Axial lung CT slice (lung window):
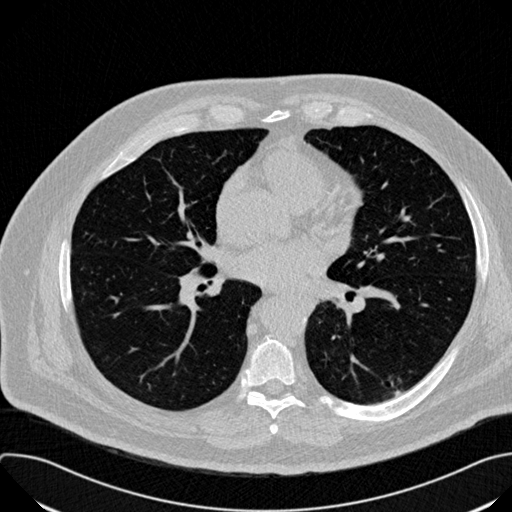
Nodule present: no